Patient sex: M
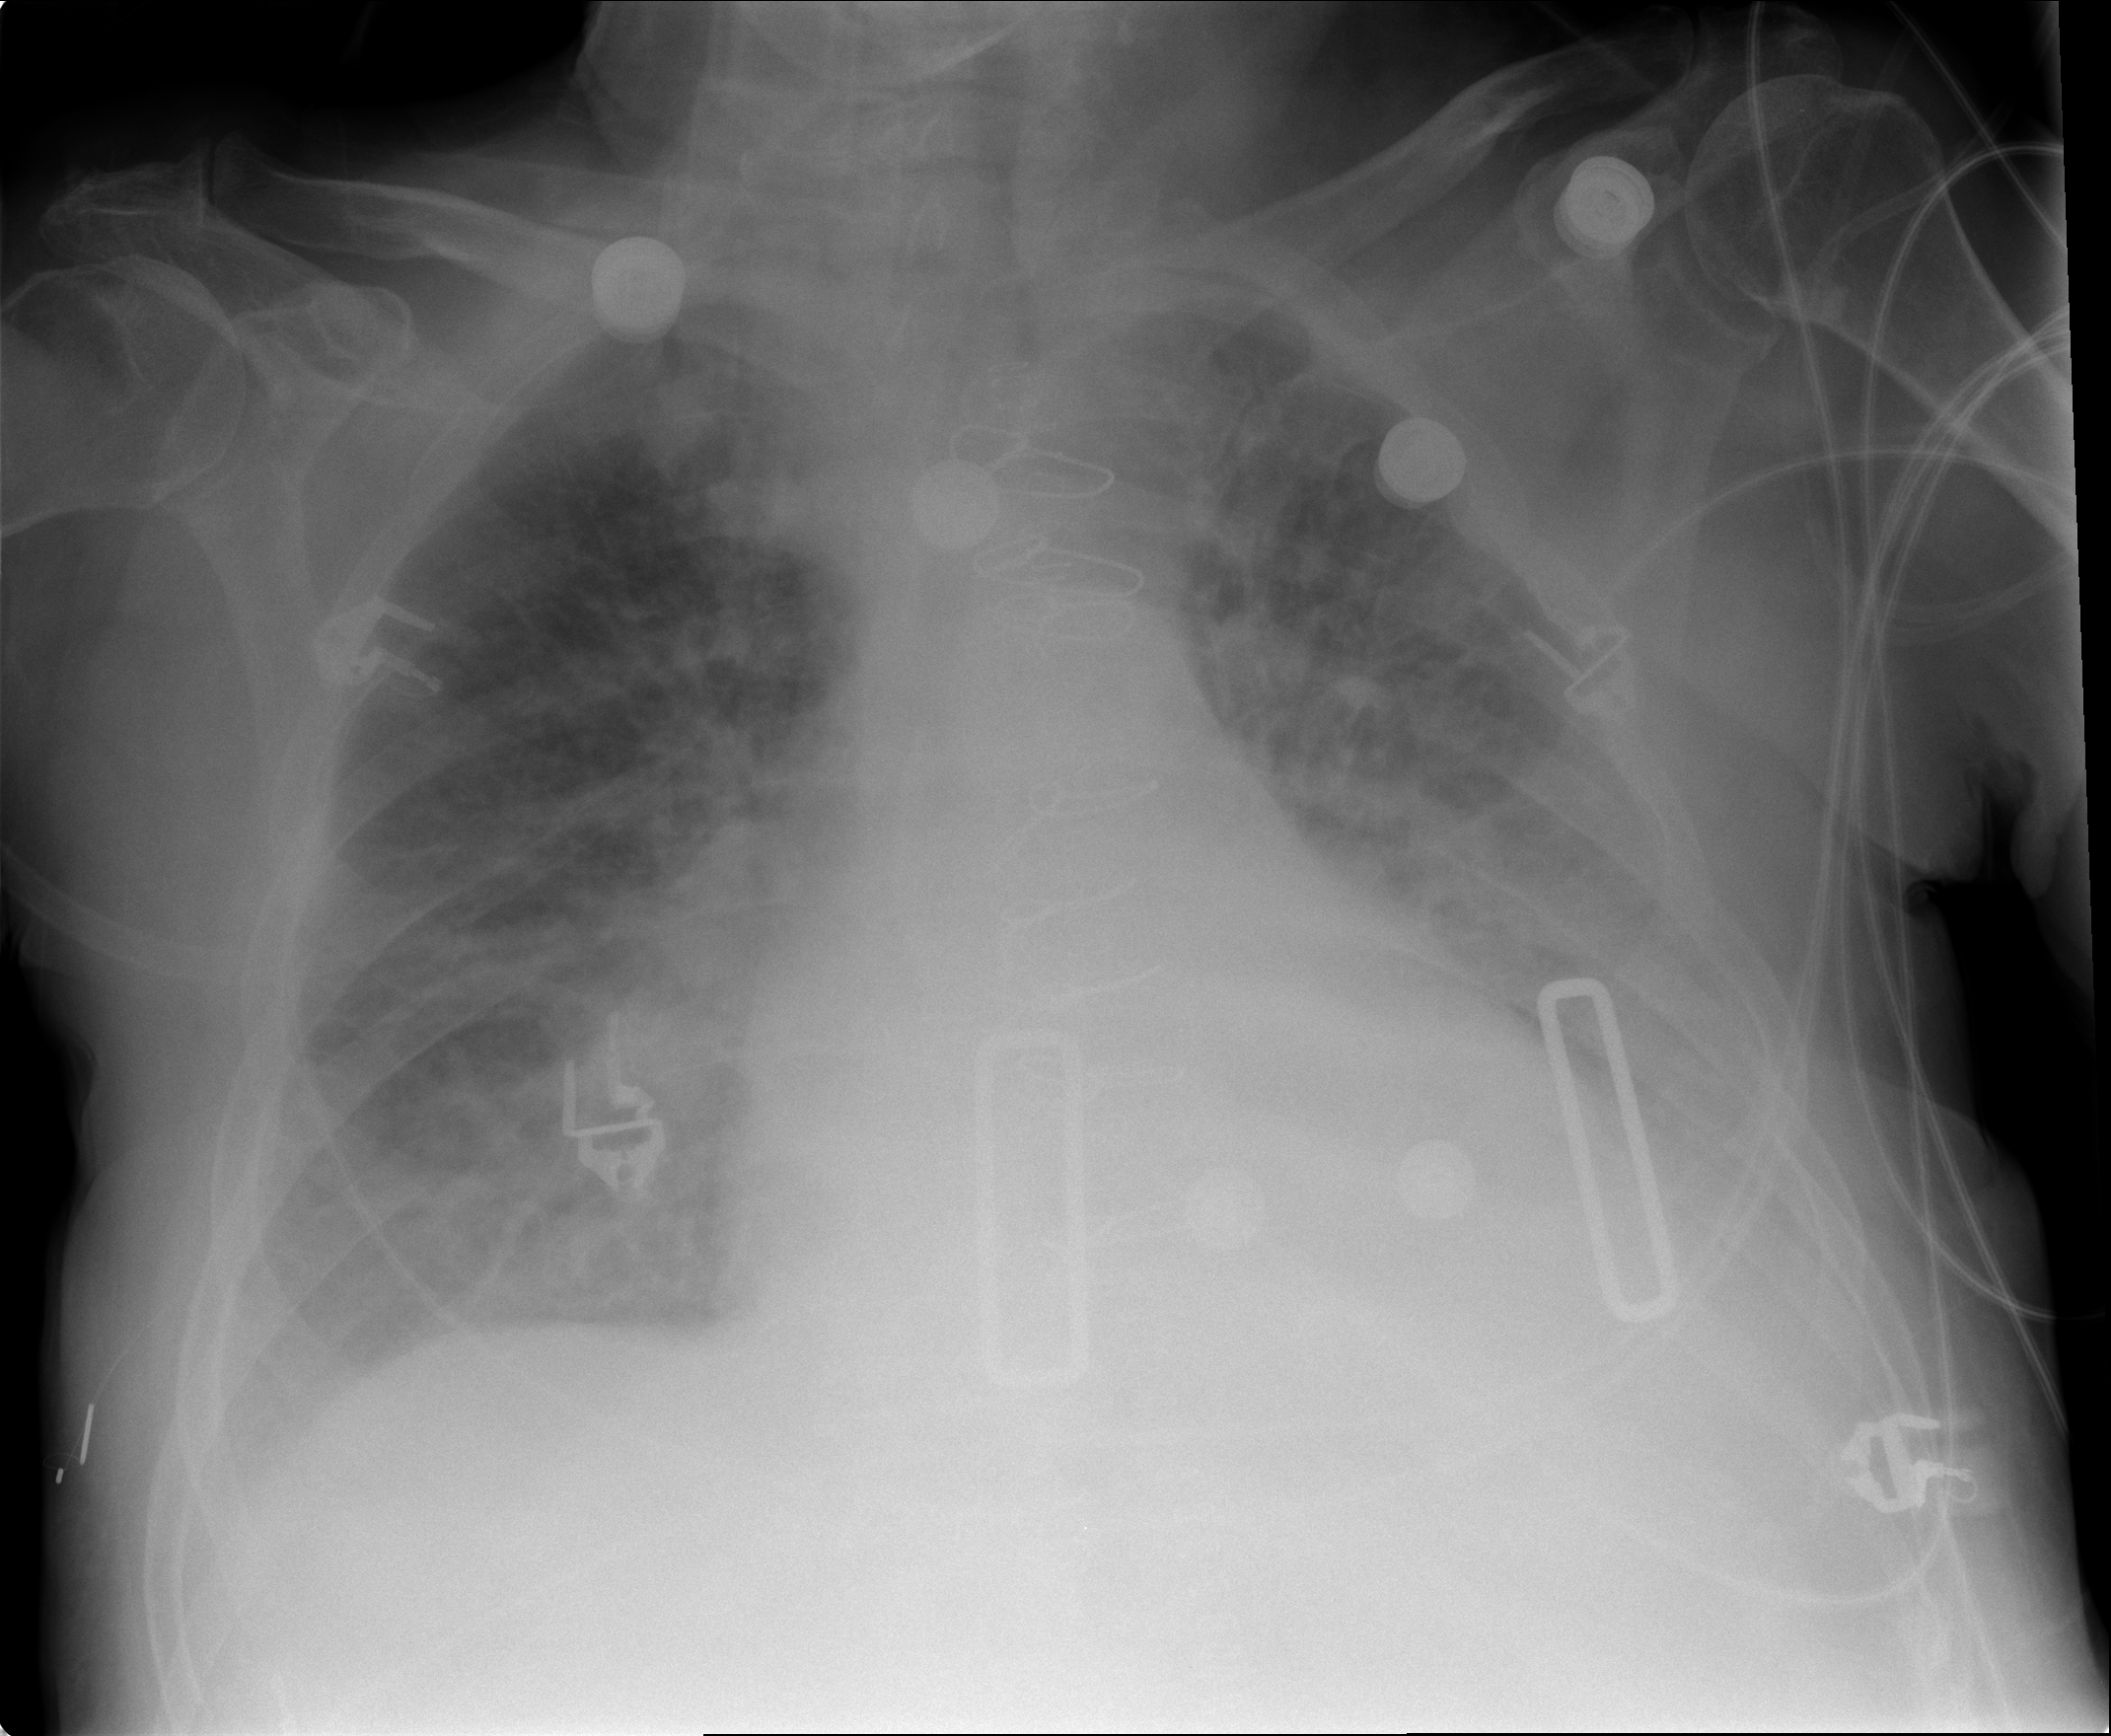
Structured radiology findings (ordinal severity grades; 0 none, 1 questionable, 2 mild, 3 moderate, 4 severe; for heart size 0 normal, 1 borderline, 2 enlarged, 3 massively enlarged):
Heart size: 2
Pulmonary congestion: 3
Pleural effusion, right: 2
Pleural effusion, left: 3
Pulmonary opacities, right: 2
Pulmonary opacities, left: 2
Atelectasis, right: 2
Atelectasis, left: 2